Question: I'm currently having more than 400k records in my mysql table. The structure is the following:

The function i am using:
'''
function cron_hour_counts()
{
$subids = get_subids();
array_push($subids, '');
$from = '2011-10-20';//last_updated_date('tb_hour_counts');
$to = '2011-10-20';//last_date();
$days = days_interval($from, $to);
$result_array = array();
foreach ($subids as $subid)
{
for ($i = 0; $i < $days; $i++)
{
$hour = '00:00';
for ($t = 0; $t <= 23; $t++)
{
if ($t == 0)
{
$chour = date('H:i', strtotime($hour . '+' . $t . 'hour'));
$phour = date('H:i', strtotime('23:59'));
$date = date('Y-m-d', strtotime($from . '+' . $i . 'day'));
$date_prev = date('Y-m-d', strtotime($date . '- 1 day'));
}
else
{
$chour = date('H:i', strtotime($hour . '+' . $t . 'hour'));
$phour = date('H:i', strtotime($chour . '-1 hour'));
$date = date('Y-m-d', strtotime($from . '+' . $i . 'day'));
$date_prev = $date;
}
$unique_id_query = mysql_query("SELECT (SELECT COUNT(DISTINCT 'id','subid') FROM 'tb_stats' WHERE ('date' < '" . mysql_real_escape_string($date) . "') OR ('date' = '" . mysql_real_escape_string($date) . "' AND 'time' <= '" . mysql_real_escape_string($chour) . "')" . (!empty($subid) && is_numeric($subid) ? " AND 'subid' = '" . mysql_real_escape_string($subid) . "'" : "") . ") - (SELECT COUNT(DISTINCT 'id','subid') FROM 'tb_stats' WHERE ('date' < '" . mysql_real_escape_string($date_prev) . "') OR ('date' = '" . mysql_real_escape_string($date_prev) . "' AND 'time' <= '" . mysql_real_escape_string($phour) . "')" . (!empty($subid) && is_numeric($subid) ? " AND 'subid' = '" . mysql_real_escape_string($subid) . "'" : "") . ") AS 'unique_ids'");
$unique_id_result = mysql_fetch_assoc($unique_id_query);
$total_id_query = mysql_query("SELECT COUNT(DISTINCT 'id','subid') AS 'total_ids' FROM 'tb_stats' WHERE 'date' = '" . mysql_real_escape_string($date) . "' AND 'time' <= '" . mysql_real_escape_string($chour) . "'" . (!empty($subid) && is_numeric($subid) ? " AND 'subid' = '" . mysql_real_escape_string($subid) . "'" : ""));
$total_id_result = mysql_fetch_assoc($total_id_query);
$unique_ip_query = mysql_query("SELECT (SELECT COUNT(DISTINCT 'ip','subid') FROM 'tb_stats' WHERE ('date' < '" . mysql_real_escape_string($date) . "') OR ('date' = '" . mysql_real_escape_string($date) . "' AND 'time' <= '" . mysql_real_escape_string($chour) . "')" . (!empty($subid) && is_numeric($subid) ? " AND 'subid' = '" . mysql_real_escape_string($subid) . "'" : "") . ") - (SELECT COUNT(DISTINCT 'ip','subid') FROM 'tb_stats' WHERE 'date' <= '" . mysql_real_escape_string($date_prev) . "' AND 'time' <= '" . mysql_real_escape_string($phour) . "'" . (!empty($subid) && is_numeric($subid) ? " AND 'subid' = '" . mysql_real_escape_string($subid) . "'" : "") . ") AS 'unique_ips'");
$unique_ip_result = mysql_fetch_assoc($unique_ip_query);
$total_ip_query = mysql_query("SELECT COUNT(DISTINCT 'ip','subid') AS 'total_ips' FROM 'tb_stats' WHERE 'date' = '" . mysql_real_escape_string($date) . "' AND 'time' <= '" . mysql_real_escape_string($chour) . "'" . (!empty($subid) && is_numeric($subid) ? " AND 'subid' = '" . mysql_real_escape_string($subid) . "'" : ""));
$total_ip_result = mysql_fetch_assoc($total_ip_query);
$global_query = mysql_query("SELECT COUNT('id') AS 'global' FROM 'tb_stats' WHERE 'date' = '" . mysql_real_escape_string($date) . "' AND 'time' <= '" . mysql_real_escape_string($chour) . "'" . (!empty($subid) && is_numeric($subid) ? " AND 'subid' = '" . mysql_real_escape_string($subid) . "'" : ""));
$global_result = mysql_fetch_assoc($global_query);
$result = array();
$result['date'] = $date;
$result['hour'] = $chour;
$result['subid'] = $subid;
$result['unique_ids'] = $unique_id_result['unique_ids'];
$result['total_ids'] = $total_id_result['total_ids'];
$result['unique_ips'] = $unique_ip_result['unique_ips'];
$result['total_ips'] = $total_ip_result['total_ips'];
$result['global'] = $global_result['global'];
$result_array[] = $result;
}
}
}
//db insert
print_r($result_array);
}
'''
Having 20 subids, and one day period it takes 40 minutes to execute. Any tips on speeding this up?
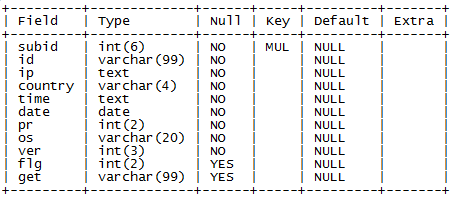
Answer: This is my solution. It works 20 times faster.
'''
function cron_hour_counts()
{
$subids = get_subids();
//array_push($subids, '');
$from = '2011-10-20';//last_updated_date('tb_hour_counts');
$to = '2011-10-20';//last_date();
$days = days_interval($from, $to);
$result_array = array();
for ($i = 0; $i < $days; $i++)
{
$hour = '00:00';
for ($t = 0; $t <= 23; $t++)
{
$date = date('Y-m-d', strtotime($from . '+' . $i . 'day'));
$currentHour = date('H:i', strtotime($hour . '+' . $t . 'hour'));
$nextHour = date('H:i', strtotime($currentHour . '+59 minutes'));
$unique_ids_query = mysql_query("
SELECT COUNT(id) AS unique_ids,subid
FROM
(
SELECT id,subid,date,time
FROM tb_stats
WHERE date <= '" . mysql_real_escape_string($date) . "'
GROUP BY id,subid
) AS id_inner
WHERE date = '" . mysql_real_escape_string($date) . "'
AND time BETWEEN '" . mysql_real_escape_string($currentHour) . "' AND '" . mysql_real_escape_string($nextHour) . "'
GROUP BY subid;
");
pull_data('unique_ids', $date, $currentHour, $unique_ids_query, $subids, $result_array);
$unique_ips_query = mysql_query("
SELECT COUNT(ip) AS unique_ips,subid
FROM
(
SELECT ip,subid,date,time
FROM tb_stats
WHERE date <= '" . mysql_real_escape_string($date) . "'
GROUP BY ip,subid
) AS ip_inner
WHERE date = '" . mysql_real_escape_string($date) . "'
AND time BETWEEN '" . mysql_real_escape_string($currentHour) . "' AND '" . mysql_real_escape_string($nextHour) . "'
GROUP BY subid;
");
pull_data('unique_ips', $date, $currentHour, $unique_ips_query, $subids, $result_array);
$total_ids_query = mysql_query("
SELECT COUNT(DISTINCT id,subid) AS total_ids,subid
FROM tb_stats
WHERE date = '" . mysql_real_escape_string($date) . "'
AND 'time' <= '" . mysql_real_escape_string($nextHour) . "'
GROUP BY subid
");
pull_data('total_ids', $date, $currentHour, $total_ids_query, $subids, $result_array);
$total_ips_query = mysql_query("
SELECT COUNT(DISTINCT ip,subid) AS total_ips,subid
FROM tb_stats
WHERE date = '" . mysql_real_escape_string($date) . "'
AND 'time' <= '" . mysql_real_escape_string($nextHour) . "'
GROUP BY subid;
");
pull_data('total_ips', $date, $currentHour, $total_ips_query, $subids, $result_array);
$global_query = mysql_query("
SELECT COUNT(id) AS global,subid
FROM tb_stats
WHERE date = '" . mysql_real_escape_string($date) . "'
AND time <= '" . mysql_real_escape_string($nextHour) . "'
GROUP BY subid;
");
pull_data('global', $date, $currentHour, $global_query, $subids, $result_array);
}
}
print_r($result_array);
}
'''